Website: walmart
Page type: payment
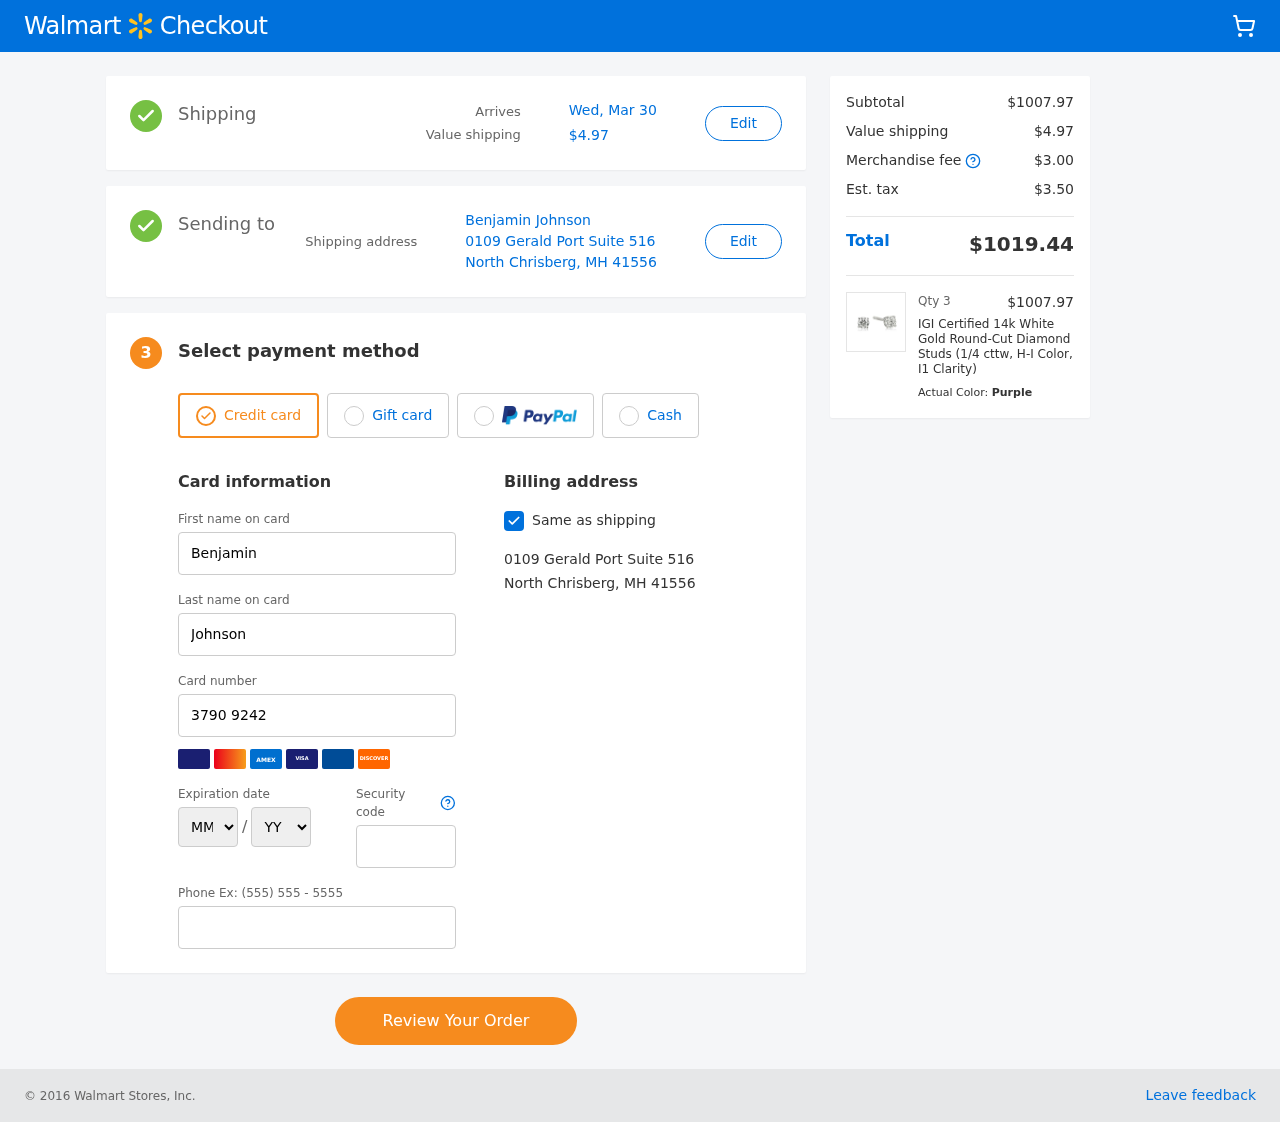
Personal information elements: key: PII_CARD_EXPIRY_MONTH
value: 02
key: PII_CARD_EXPIRY_YEAR
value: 30
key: PII_CITY_STATE_ZIP
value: North Chrisberg, MH 41556
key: PII_FULLNAME
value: Benjamin Johnson
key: PII_STREET
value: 0109 Gerald Port Suite 516
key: PII_FIRSTNAME
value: Benjamin
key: PII_LASTNAME
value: Johnson
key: PII_CARD_NUMBER
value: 3790 9242 6285 730
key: PII_CARD_CVV
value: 4053
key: PII_PHONE
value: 8096214757
Product elements: key: PRODUCT1_NAME
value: IGI Certified 14k White Gold Round-Cut Diamond Studs (1/4 cttw, H-I Color, I1 Clarity)
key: PRODUCT1_PRICE
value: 335.99
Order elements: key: ORDER_DELIVERY_DATE
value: Wed, Mar 30
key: ORDER_SHIPPING_COST
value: $4.97
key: ORDER_SUBTOTAL
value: $1007.97
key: ORDER_MERCHANDISE_FEE
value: $3.00
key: ORDER_TAX
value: $3.50
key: ORDER_TOTAL
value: $1019.44
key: ORDER_NUM_ITEMS
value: Qty 3